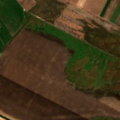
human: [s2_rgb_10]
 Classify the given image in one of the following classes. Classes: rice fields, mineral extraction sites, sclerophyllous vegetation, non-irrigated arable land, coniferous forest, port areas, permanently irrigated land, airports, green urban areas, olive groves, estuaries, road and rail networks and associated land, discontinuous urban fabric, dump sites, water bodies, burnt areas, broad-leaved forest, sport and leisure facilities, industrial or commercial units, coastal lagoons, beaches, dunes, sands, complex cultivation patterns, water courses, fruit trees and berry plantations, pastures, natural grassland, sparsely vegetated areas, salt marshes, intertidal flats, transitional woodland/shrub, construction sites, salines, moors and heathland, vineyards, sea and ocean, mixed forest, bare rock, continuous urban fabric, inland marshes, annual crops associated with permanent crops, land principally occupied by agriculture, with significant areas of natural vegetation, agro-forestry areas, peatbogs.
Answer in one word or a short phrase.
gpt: non-irrigated arable land, pastures